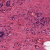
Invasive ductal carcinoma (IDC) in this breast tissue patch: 0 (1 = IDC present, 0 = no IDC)